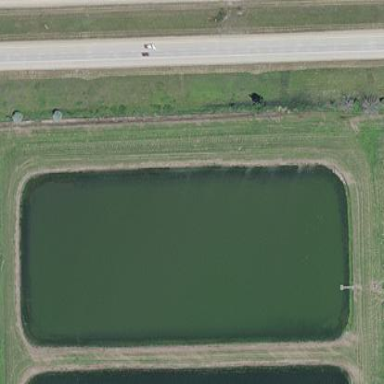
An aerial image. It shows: Reservoir of sewage water in natural setting.